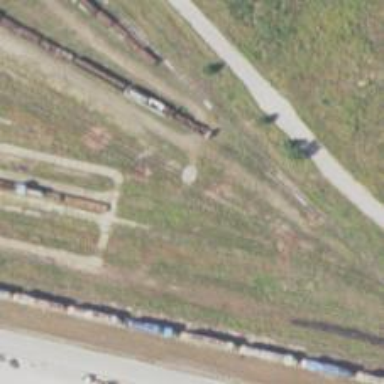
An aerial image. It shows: Rail spur service.